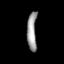
Tissue: lung
Cell type: Endothelial cells
Senescence score: 0.6106
Nuclear area (px): 363
Mean DAPI intensity: 155.039